Question: I have an application, with an action bar that contains 3 imageView ,I am using appcompat library for that , here is the code :
'''
private void setupActionBar() {
// Inflate a "Done/Cancel" custom action bar view.
final LayoutInflater inflater = (LayoutInflater) this
.getSupportActionBar().getThemedContext()
.getSystemService(Context.LAYOUT_INFLATER_SERVICE);
final View customActionBarView = inflater.inflate(
R.layout.my_custom_actionbar, null);
customActionBarView.findViewById(R.id.title);
final ActionBar actionBar = this.getSupportActionBar();
actionBar.setDisplayOptions(
ActionBar.DISPLAY_SHOW_CUSTOM, ActionBar.DISPLAY_SHOW_CUSTOM |
ActionBar.DISPLAY_SHOW_HOME |
ActionBar.DISPLAY_SHOW_TITLE);
actionBar.setCustomView(customActionBarView,
new ActionBar.LayoutParams(
ViewGroup.LayoutParams.MATCH_PARENT,
ViewGroup.LayoutParams.MATCH_PARENT
)
);
}
'''
the XML :
'''
<?xml version="1.0" encoding="utf-8"?>
<RelativeLayout xmlns:android="http://schemas.android.com/apk/res/android"
android:layout_width="match_parent"
android:layout_height="match_parent"
android:background="@color/gray" >
<FrameLayout
android:layout_width="fill_parent"
android:layout_height="wrap_content"
android:layout_gravity="fill_horizontal" >
<ImageView
android:id="@+id/facebook"
android:layout_width="wrap_content"
android:layout_height="wrap_content"
android:layout_gravity="left|center_vertical"
android:src="@drawable/ic_fb" />
<ImageView
android:id="@+id/logo"
android:layout_width="wrap_content"
android:layout_height="wrap_content"
android:layout_gravity="right|center"
android:src="@drawable/ic_hotels" />
<ImageView
android:id="@+id/tweetter"
android:layout_width="wrap_content"
android:layout_height="wrap_content"
android:layout_gravity="center"
android:src="@drawable/ic_tweet"
/>
</FrameLayout>
</RelativeLayout>
'''
the custom action bar is loaded without problem, but I couldn't get the right layout

I tried to do some changes in the XML file but it didn't work. so what am I forgetting ?
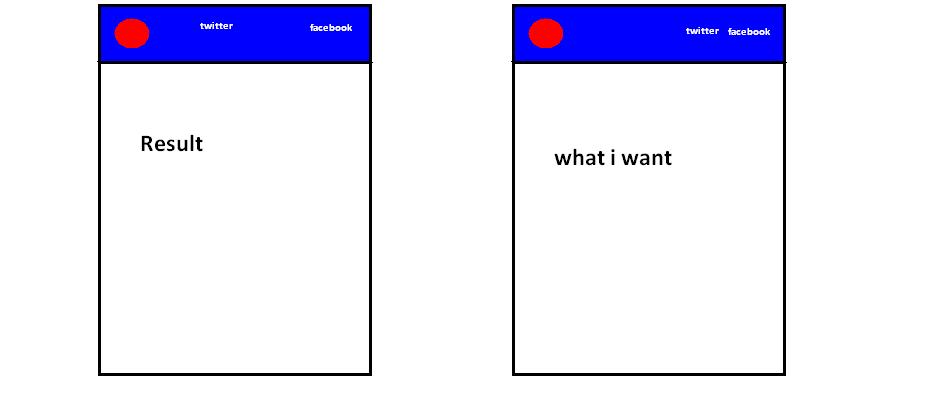
Answer: When I tried you code as you posted, I have this result:
'''
________________________________
| |
| facebook tweeter logo |
|________________________________|
'''
Then, I guess the 'layout_gravity' attributes are wrong. Also, it seems that you reverse right and left. And the 'FrameLayout' seems useless in your case . This layout might achieve what you want:
'''
<?xml version="1.0" encoding="utf-8"?>
<!-- Use fill_horizontal to get the whole actionbar
And center_vertical gravity on all the child views -->
<RelativeLayout xmlns:android="http://schemas.android.com/apk/res/android"
android:layout_width="match_parent"
android:layout_height="match_parent"
android:background="@color/gray"
android:layout_gravity="fill_horizontal"
android:gravity="center_vertical" >
<!-- Use layout_alignParentRight attribute -->
<ImageView
android:id="@+id/facebook"
android:layout_width="wrap_content"
android:layout_height="wrap_content"
android:src="@drawable/ic_fb"
android:layout_alignParentRight="true" />
<!-- Use layout_alignParentLeft attribute -->
<ImageView
android:id="@+id/logo"
android:layout_width="wrap_content"
android:layout_height="wrap_content"
android:src="@drawable/ic_hotels"
android:layout_alignParentLeft="true" />
<!-- Use layout_toLeftOf (id) attribute -->
<ImageView
android:id="@+id/tweetter"
android:layout_width="wrap_content"
android:layout_height="wrap_content"
android:src="@drawable/ic_tweet"
android:layout_toLeftOf="@id/facebook" />
</RelativeLayout>
'''
I get this output:
'''
________________________________
| |
| logo tweeter facebook |
|________________________________|
'''